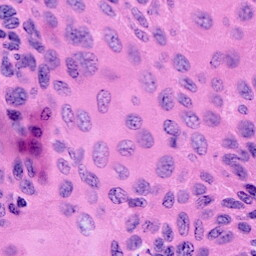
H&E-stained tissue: Cervix